Aerial crown-view tile of a tropical tree (Barro Colorado Island, Panama), acquired 20250414:
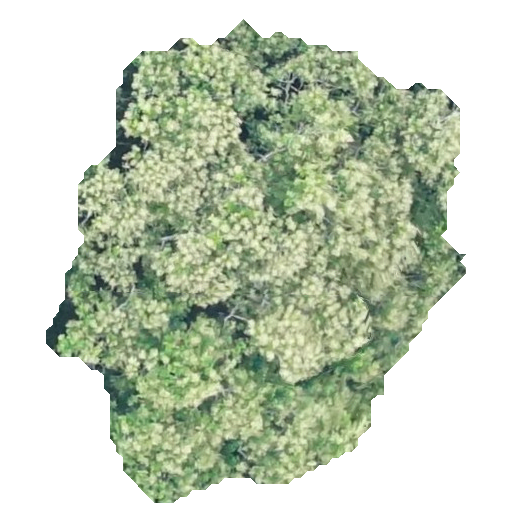
Species: Anacardium excelsum
GBIF accepted scientific name: Anacardium excelsum
Crown area: 206.585 m²